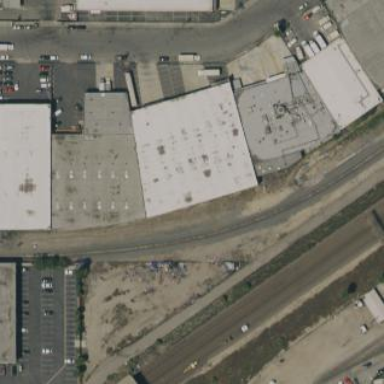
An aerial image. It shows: Warehouse.